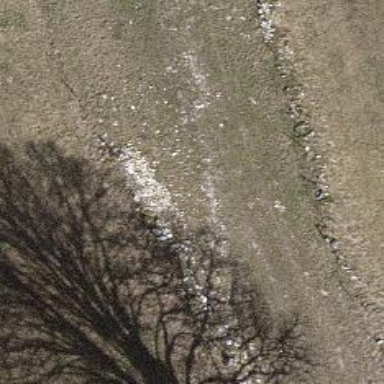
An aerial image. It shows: Wall made of dry stone.